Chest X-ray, AP view. Patient: 23 years old, sex M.
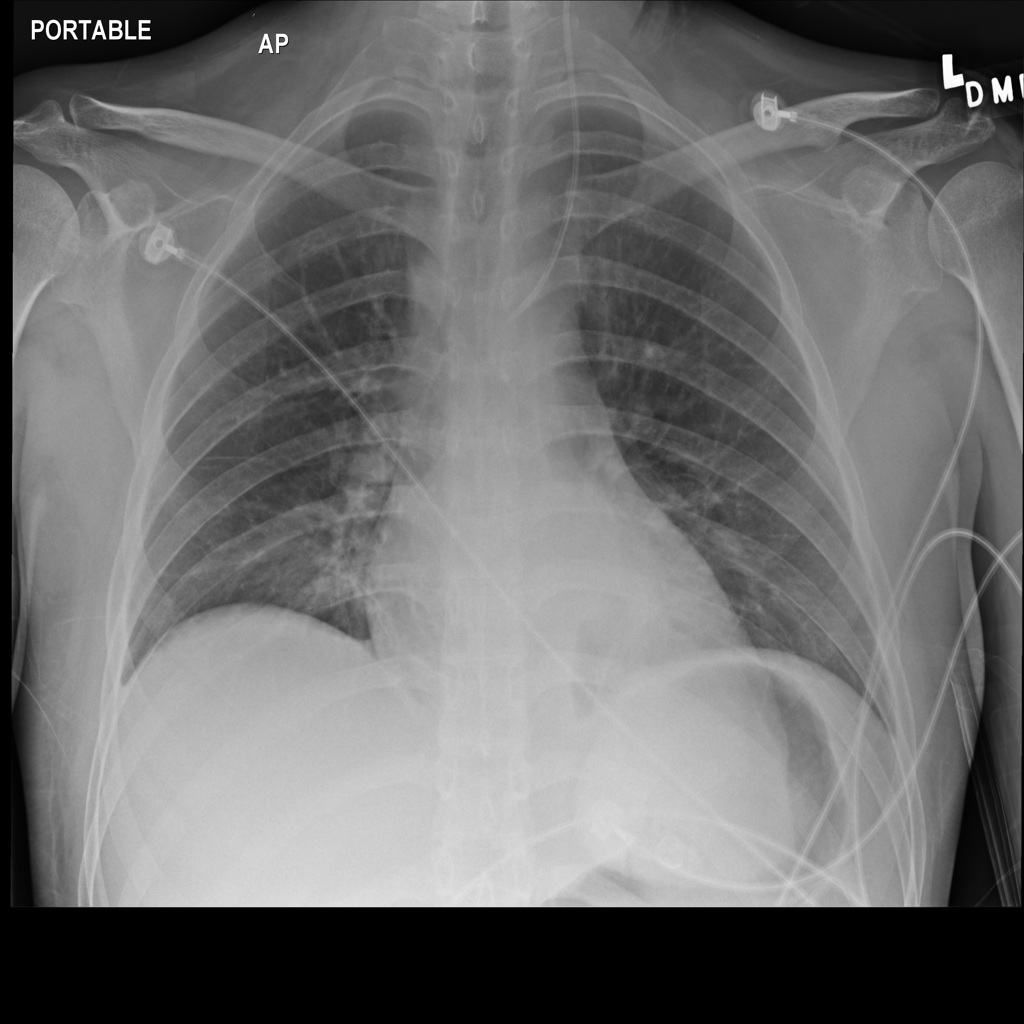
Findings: No Finding